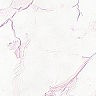
Metastatic tissue present: no